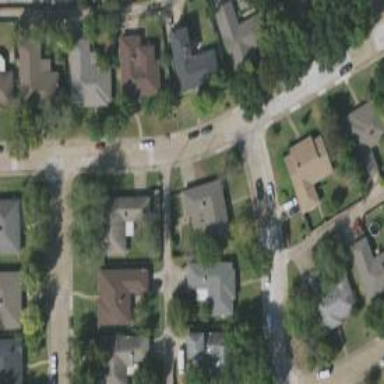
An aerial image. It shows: Alley classified as service road.